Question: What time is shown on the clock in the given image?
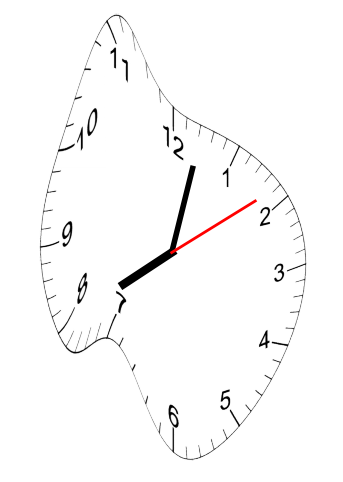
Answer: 08:02:09